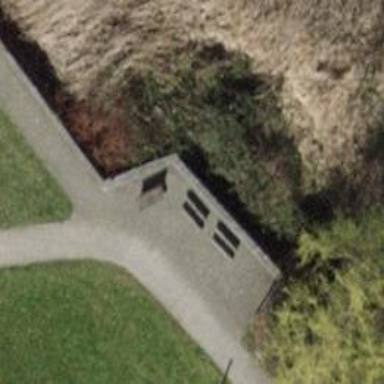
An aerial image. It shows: Bench.